Question: I have a uiview consisting of a map view on top, and a uitableview below. the table view has cells with uitextFields in them with placeholders.
When I edit the fields the placeholder disappears correctly, but if I scroll the uitableviewcells out of sight (i.e. "behind" the map view that sits above the table view), the placeholders reappear together with the content that was written into the uitextfield.
If I replace the placeholders with normal text, and clear the text on textFieldDidBeginEditing, the same ghosting effect happens. Both the placeholder text and the input shows.
I have tried setting placeholders and text to nil in textFieldDidBeginEditing, but to no avail.
The table view uses <URL>.

Added my cellForRowAtIndex:
'''
- (UITableViewCell *)tableView:(UITableView *)tableView cellForRowAtIndexPath:(NSIndexPath *)indexPath {
UITableViewCell *cell = [tableView dequeueReusableCellWithIdentifier:[NSString stringWithFormat:@"Cell%d", indexPath.row ]];
cell.textLabel.text = _tableData[indexPath.row];
if (indexPath.row == 0) {
UITextField *textField = [[UITextField alloc] initWithFrame:CGRectMake(110, 10, 185, 30)];
textField.delegate = self;
textField.placeholder = @"(Required)";
[cell.contentView addSubview:textField];
} else if (indexPath.row == 1) {
UILabel *textField = [[UILabel alloc] initWithFrame:CGRectMake(110, 6, 185, 30)];
textField.text = @"(Required)";
textField.textColor = [UIColor lightGrayColor];
textField.backgroundColor = [UIColor clearColor];
[cell.contentView addSubview:textField];
secondCellField = textField;
secondCell = cell;
} else if (indexPath.row == 2) {
UITextField *textField = [[UITextField alloc] initWithFrame:CGRectMake(110, 10, 185, 30)];
textField.delegate = self;
textField.placeholder = @"(Optional)";
[cell.contentView addSubview:textField];
} else if (indexPath.row == 3) {
UITextField *textField = [[UITextField alloc] initWithFrame:CGRectMake(110, 10, 185, 30)];
textField.delegate = self;
textField.placeholder = @"(Optional)";
[cell.contentView addSubview:textField];
} else if (indexPath.row == 4) {
UITextField *textField = [[UITextField alloc] initWithFrame:CGRectMake(110, 10, 185, 30)];
textField.delegate = self;
textField.placeholder = @"(Optional)";
[cell.contentView addSubview:textField];
} else if (indexPath.row == 5) {
UITextField *textField = [[UITextField alloc] initWithFrame:CGRectMake(110, 10, 185, 30)];
textField.delegate = self;
textField.placeholder = @"(Optional)";
[cell.contentView addSubview:textField];
} else if (indexPath.row == 6) {
UISwitch *textField = [[UISwitch alloc] initWithFrame:CGRectMake(210, 8, 50, 30)];
[textField addTarget:self action:@selector(segwayToWork) forControlEvents:UIControlEventValueChanged];
[cell.contentView addSubview:textField];
_workSwitch = textField;
}
return cell;
'''
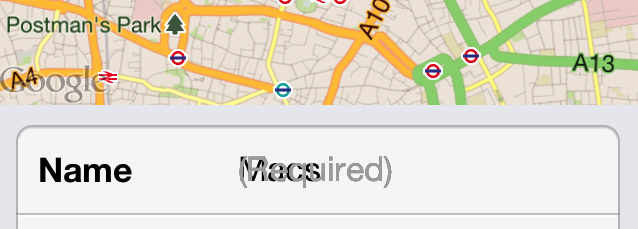
Answer: The problem here is that everytime a cell gets reloaded, you initialize a new text view which won't have the text that was previously entered. The best solution to this problem is for you to keep an NSMutableArray* that stores the user's input. You have different options, i'll just describe the steps for one possible solution:
-
'''
@property (strong, nonatomic) NSMutableArray *userData;
'''
and the getter that performs lazy initialisation:
'''
-(NSMutableArray *)userData
{
if(!_userData){
_userData = [[NSMutableArray alloc] initWithCapacity:[self.tableData count]];
for (int i = 0; i < [self.tableData count]; i++)
[_userData addObject:@""];
}
return _userData;
}
'''
- 'tag'
'''
- (UITableViewCell *)tableView:(UITableView *)tableView cellForRowAtIndexPath:(NSIndexPath *)indexPath
{
UITableViewCell *cell = [tableView dequeueReusableCellWithIdentifier:[NSString stringWithFormat:@"Cell%d", indexPath.row ]];
if(cell == nil)
cell = [[UITableViewCell alloc] init];
cell.textLabel.text = _tableData[indexPath.row];
UITextField *textField = [[UITextField alloc] initWithFrame:CGRectMake(110, 10, 185, 30)];
textField.delegate = self;
textField.tag = indexPath.row;
if (indexPath.row == 0) {
textField.placeholder = @"(Required)";
[cell.contentView addSubview:textField];
} else if (indexPath.row == 1) {
UILabel *label = [[UILabel alloc] initWithFrame:CGRectMake(110, 6, 185, 30)];
label.text = @"(Required)";
label.textColor = [UIColor lightGrayColor];
label.backgroundColor = [UIColor clearColor];
[cell.contentView addSubview:label];
secondCellField = label;
secondCell = cell;
} else if (indexPath.row == 2) {
textField.placeholder = @"(Optional)";
[cell.contentView addSubview:textField];
} else if (indexPath.row == 3) {
textField.placeholder = @"(Optional)";
[cell.contentView addSubview:textField];
} else if (indexPath.row == 4) {
textField.placeholder = @"(Optional)";
[cell.contentView addSubview:textField];
} else if (indexPath.row == 5) {
textField.placeholder = @"(Optional)";
[cell.contentView addSubview:textField];
} else if (indexPath.row == 6) {
UISwitch *switch = [[UISwitch alloc] initWithFrame:CGRectMake(210, 8, 50, 30)];
[switch addTarget:self action:@selector(segwayToWork) forControlEvents:UIControlEventValueChanged];
[cell.contentView addSubview:switch];
_workSwitch = switch;
}
if(![[self.userData objectAtIndex:indexPath.row] isEqualToString:@""]){
NSLog(@"%@ at indexPath.row %d",[self.userData objectAtIndex:indexPath.row], indexPath.row);
textField.placeholder = nil;
textField.text = [self.userData objectAtIndex:indexPath.row];
}
return cell;
}
'''
-
'''
- (BOOL)textFieldShouldReturn:(UITextField *)textField
{
[textField resignFirstResponder];
self.userData[textField.tag] = textField.text;
return YES;
}
'''
Now when a cell will be reloaded, it will first check whether there was already a user input, and if there was one, it will set the placeholder to nil and will instead show just the user input.